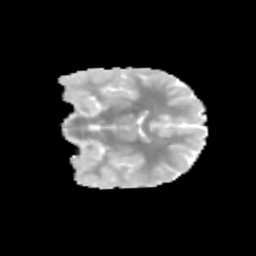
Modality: MD
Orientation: coronal
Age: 11
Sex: female
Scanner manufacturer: siemens
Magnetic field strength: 3 T
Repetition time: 3.8 s
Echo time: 0.07 s